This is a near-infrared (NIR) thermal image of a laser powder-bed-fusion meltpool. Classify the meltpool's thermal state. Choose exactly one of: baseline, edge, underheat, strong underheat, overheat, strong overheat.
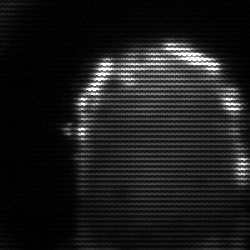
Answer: baseline